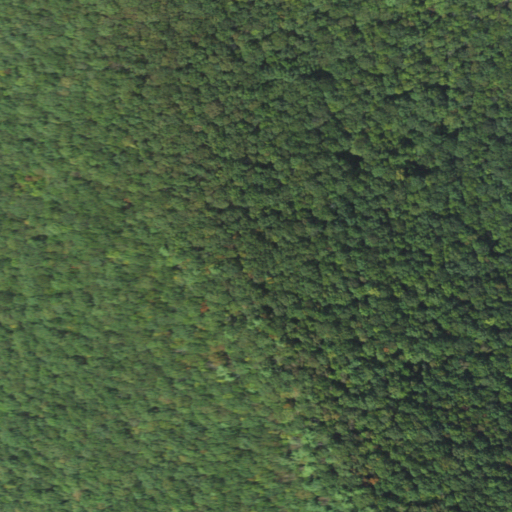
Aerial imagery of ridge(s) in Pennsylvania named Shriver Ridge containing deciduous forest and mixed forest